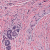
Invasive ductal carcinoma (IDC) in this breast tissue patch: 1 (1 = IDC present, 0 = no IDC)